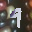
Label: 9